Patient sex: F
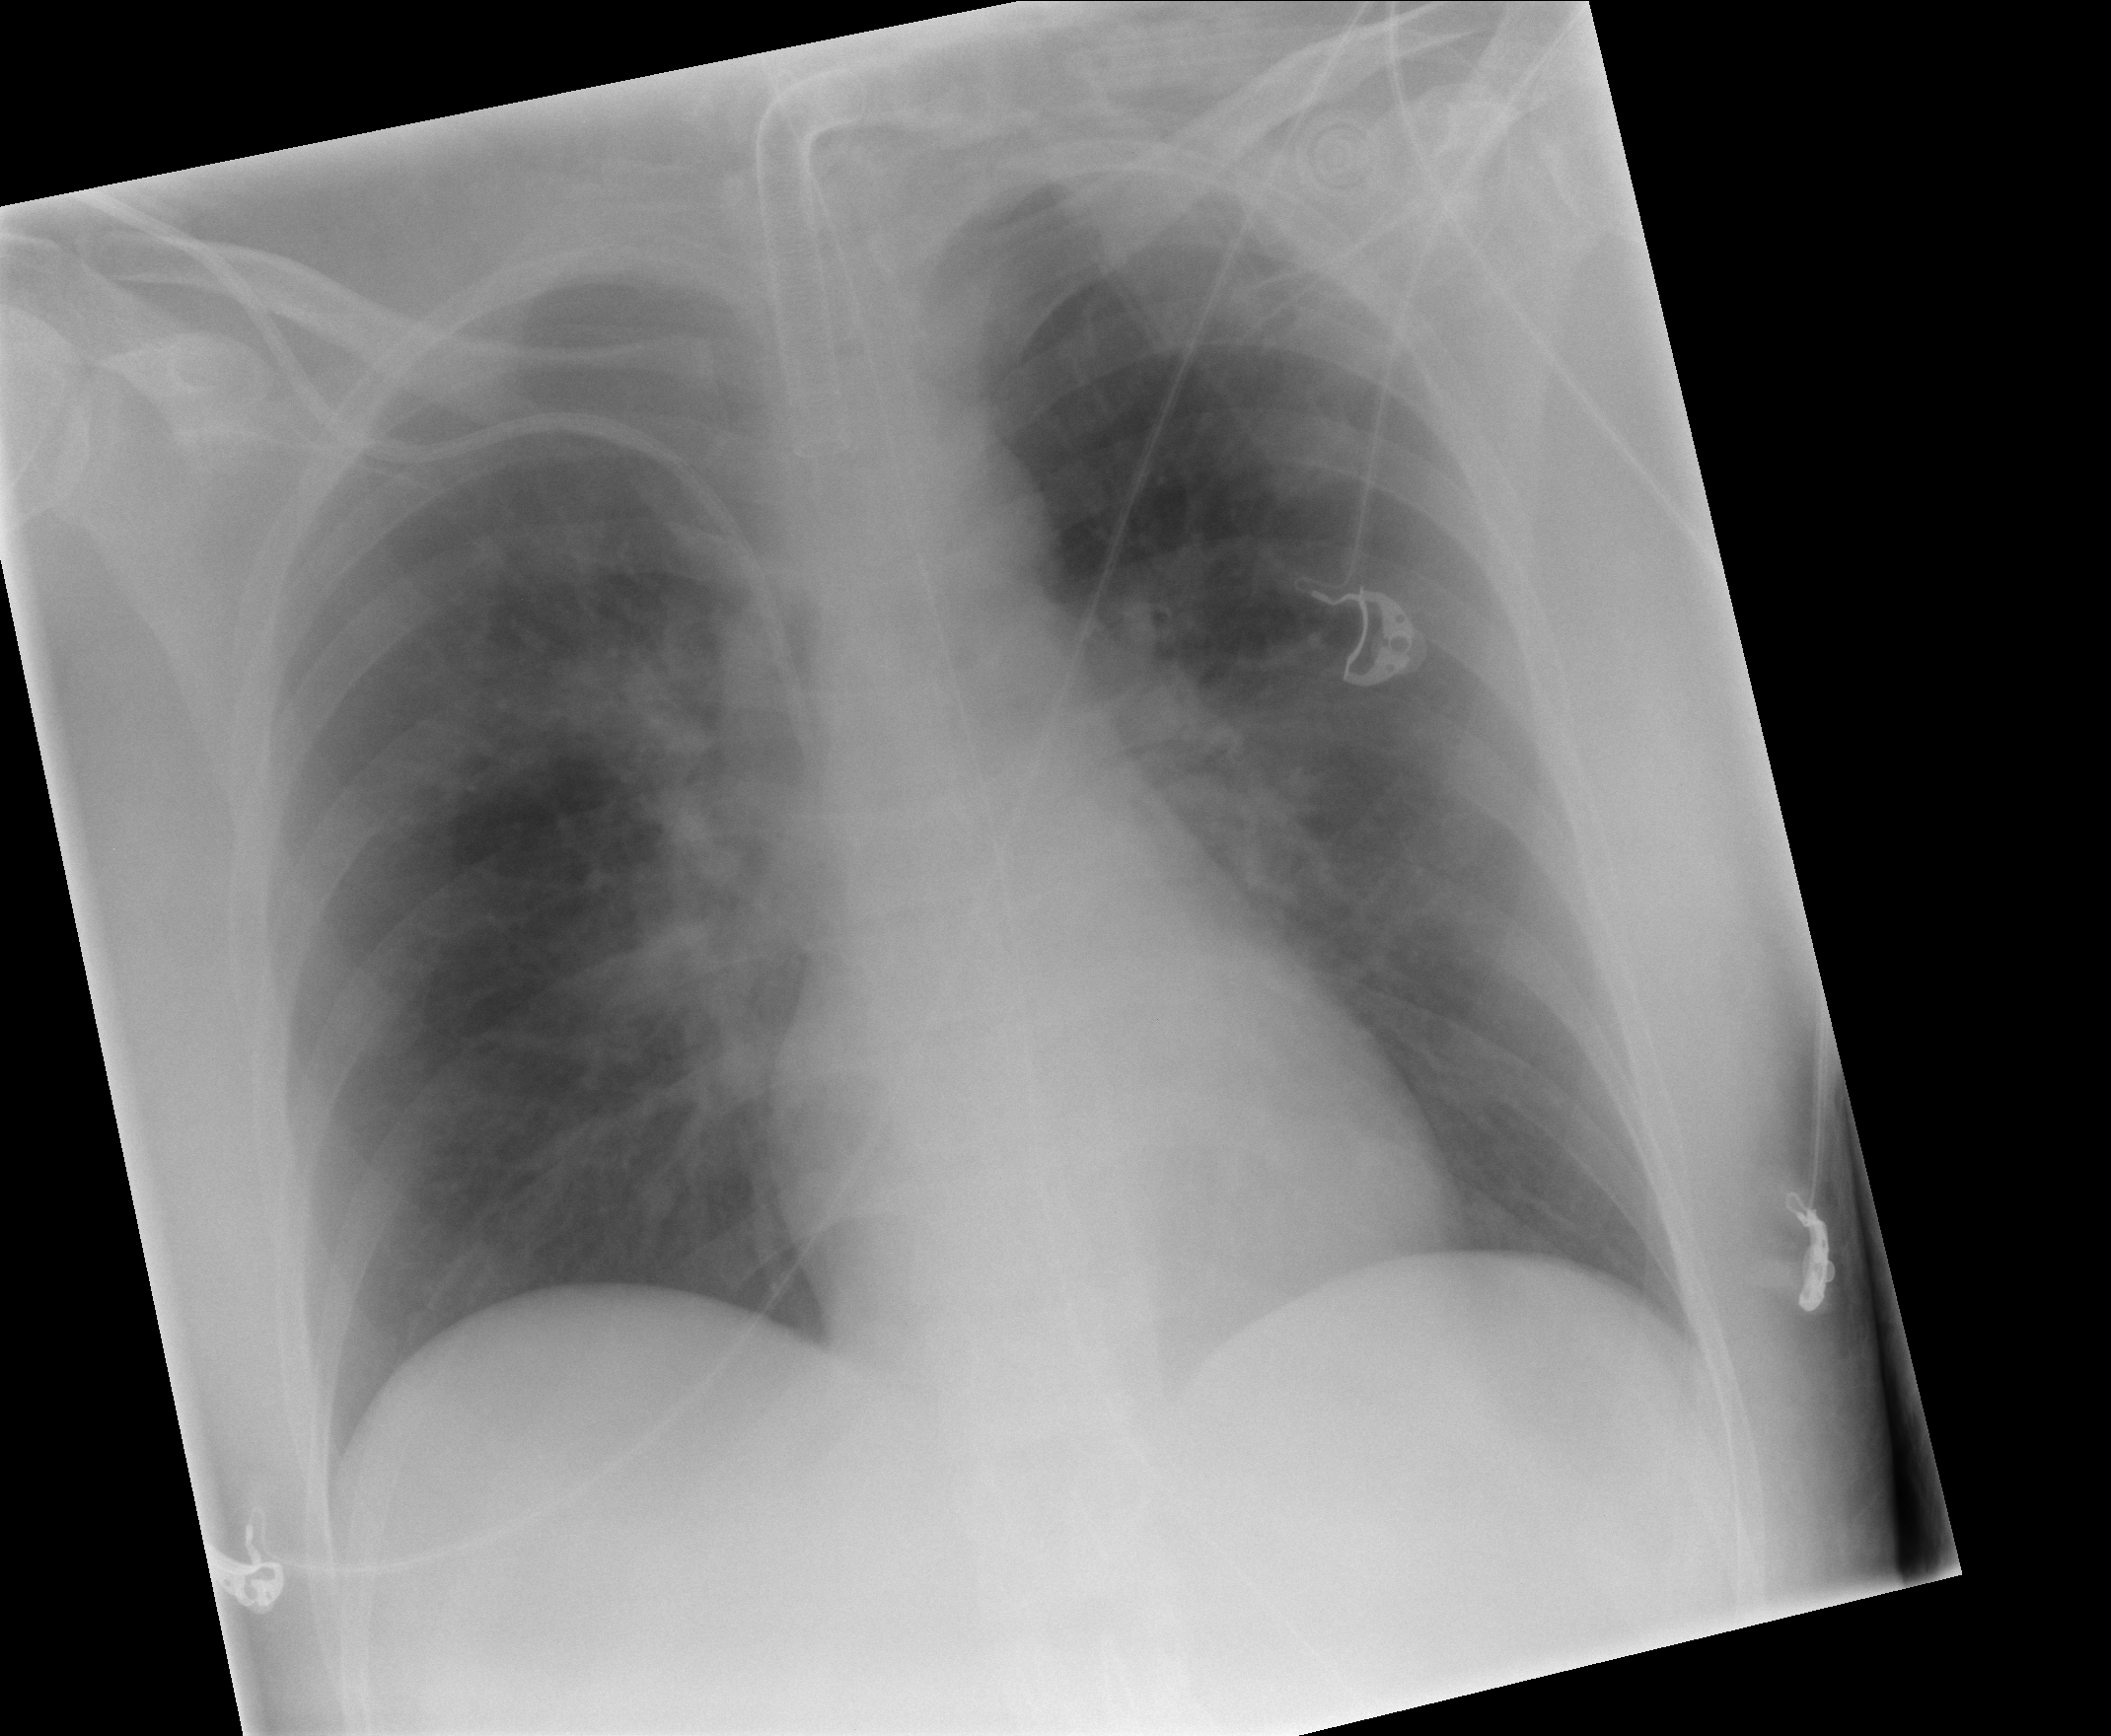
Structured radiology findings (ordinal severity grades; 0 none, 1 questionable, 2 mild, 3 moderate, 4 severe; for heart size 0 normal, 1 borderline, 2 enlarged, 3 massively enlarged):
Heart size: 0
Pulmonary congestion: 2
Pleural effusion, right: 0
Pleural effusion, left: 0
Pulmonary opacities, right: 2
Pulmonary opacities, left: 2
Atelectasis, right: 0
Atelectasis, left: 0